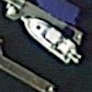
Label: Civil_yacht